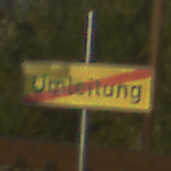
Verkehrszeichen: EndeDerUmleitungsankuendigung
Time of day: SunriseSunset
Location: Outdoor (RoadRail)
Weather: Clear
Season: NotSpecified
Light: Natural